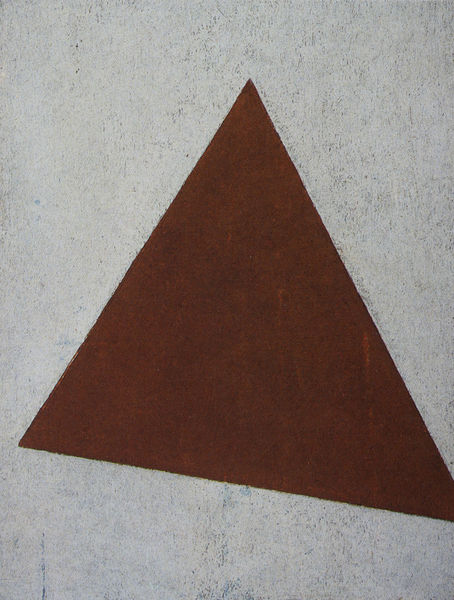
Künstler: Iwan Kljun
Institution: Art Co. Ltd. (Sammlung George Costakis)
Schlagwörter: gemälde, weiß, dreieck, braun, grau, hintergrund, schwarz, rot, figur, kontrast, abstrakt, trüb, rotbraun, abgeschnitten, geometrie, viereck, figut, rechtwinklig, unregelmäßig, malewitsch